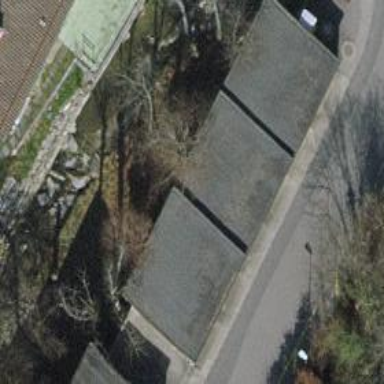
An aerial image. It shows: Group of garages.